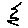
Label: zigzag